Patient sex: M
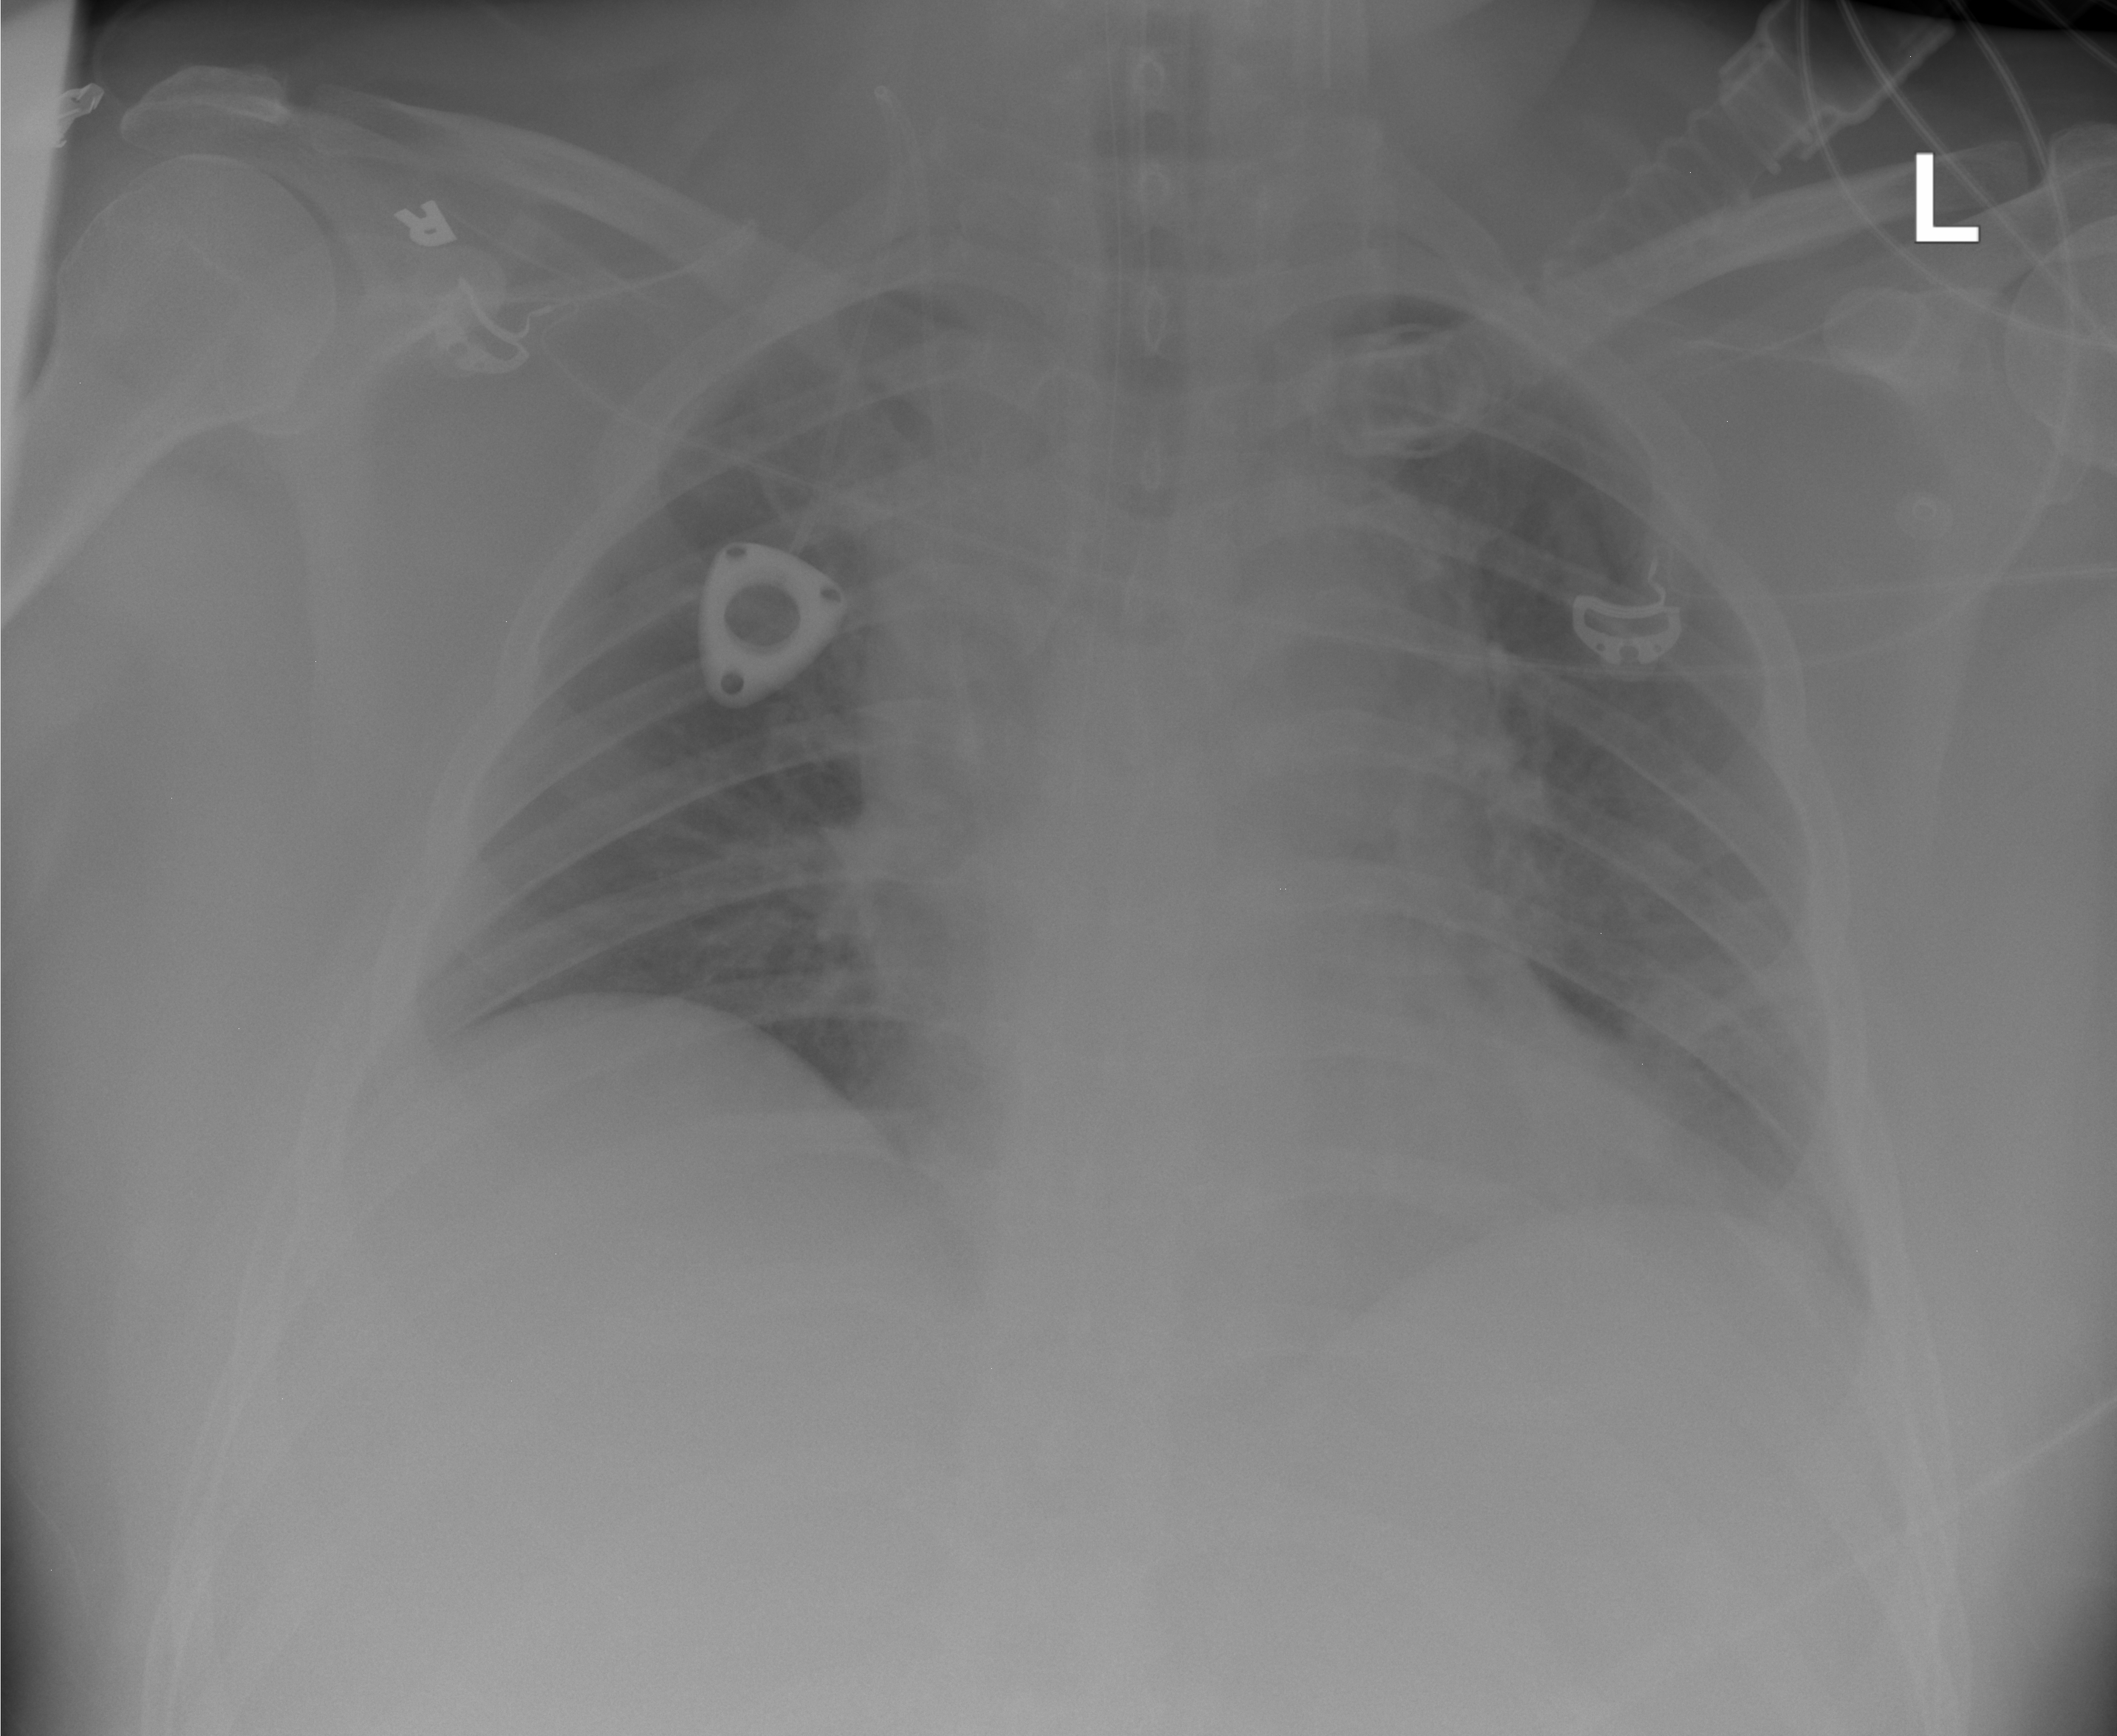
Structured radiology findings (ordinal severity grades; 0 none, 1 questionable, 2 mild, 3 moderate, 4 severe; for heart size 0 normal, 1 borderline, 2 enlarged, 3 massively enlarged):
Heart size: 0
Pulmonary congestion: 2
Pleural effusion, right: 0
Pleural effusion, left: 0
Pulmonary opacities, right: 0
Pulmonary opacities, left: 0
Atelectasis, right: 0
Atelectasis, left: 2